Question: Current heading?
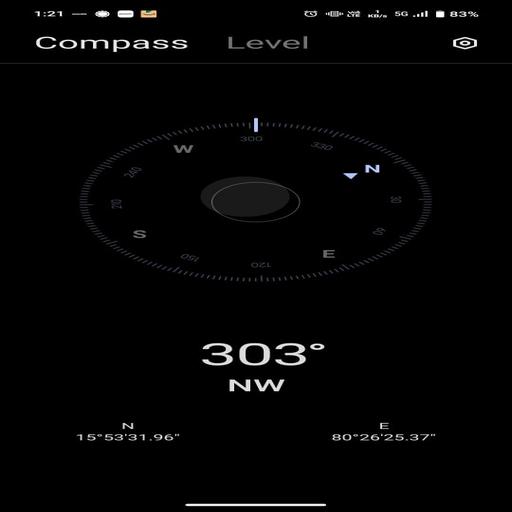
Answer: 303Â° NW